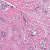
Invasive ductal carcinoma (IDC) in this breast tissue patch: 1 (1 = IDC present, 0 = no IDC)